Question: recently I met a problem about Teechart Programming. I got a software which was written in C++ Builder with Teechart 8, below is a screenshot. And that's all I know about the software. I was curious about how to realize that with teechart.
I walked through the offcial tutorial and by new a TChartAxis I can divide the chart into n pieces.
What make me so puzzled is how to add addtional labels(aligned-left) and how to set their color, font and size in code.
I'm sorry for my poor English and you will make my day, I'm looking forward to your point.
Best wishes~ :)

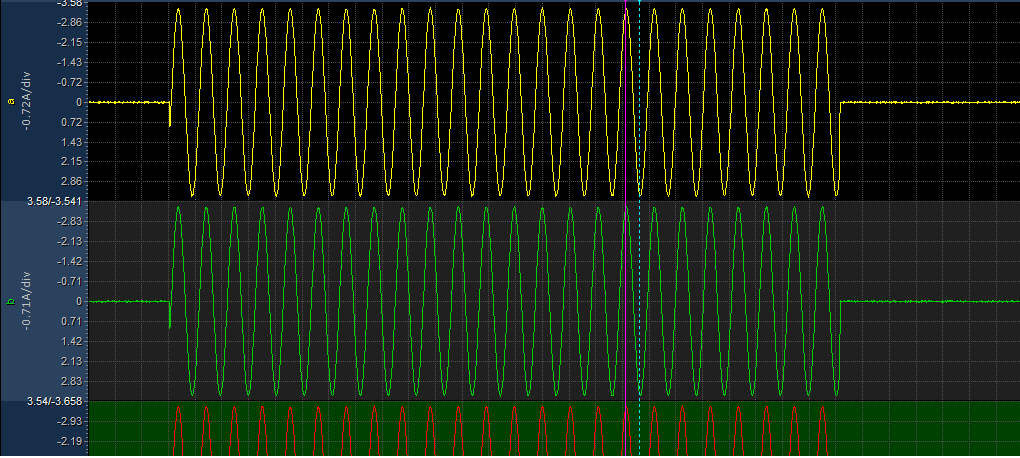
Answer: If you create an axis in a chart, it needs a series with data linked to it. Then, both the axis, grids, labels and the series will be drawn.
Find an example (and its code) of the custom axes usage at "All features\Welcome !\Axes\Opaque zones" in the "TeeChart compiled demo"
<URL>.